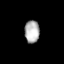
Tissue: lung
Cell type: Others
Senescence score: 0.2213
Nuclear area (px): 327
Mean DAPI intensity: 176.884